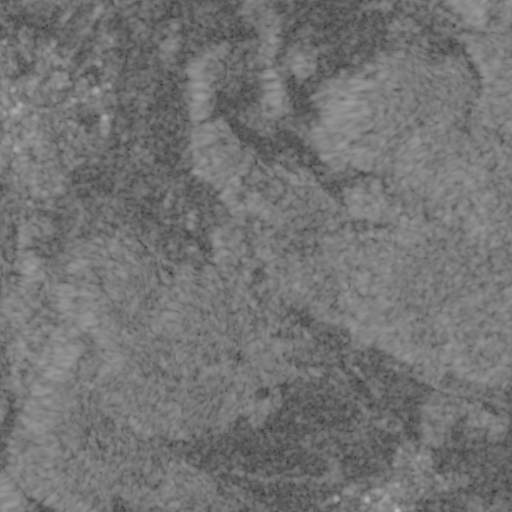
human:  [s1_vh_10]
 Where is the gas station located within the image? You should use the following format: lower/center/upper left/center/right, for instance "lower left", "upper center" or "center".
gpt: The gas station is located in the upper left of the image.
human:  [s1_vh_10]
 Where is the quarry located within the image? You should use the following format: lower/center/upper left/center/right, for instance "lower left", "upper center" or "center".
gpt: There is no quarry in the image.

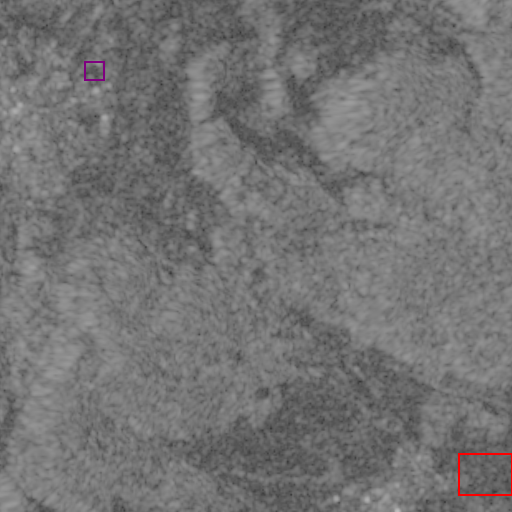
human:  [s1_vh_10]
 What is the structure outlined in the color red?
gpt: The structure outlined in red is a crop field.
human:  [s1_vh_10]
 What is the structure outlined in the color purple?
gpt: The structure outlined in purple is a park.
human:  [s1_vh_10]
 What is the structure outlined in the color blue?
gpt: There is no blue outline.